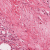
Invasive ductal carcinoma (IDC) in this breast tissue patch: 1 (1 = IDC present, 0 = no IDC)